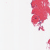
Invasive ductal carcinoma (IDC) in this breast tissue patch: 0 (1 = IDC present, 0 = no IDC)